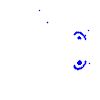
Particle: electron